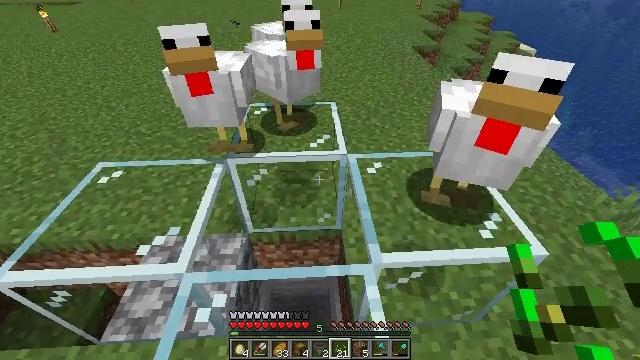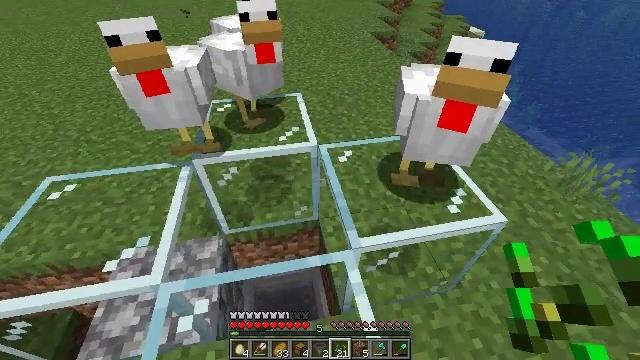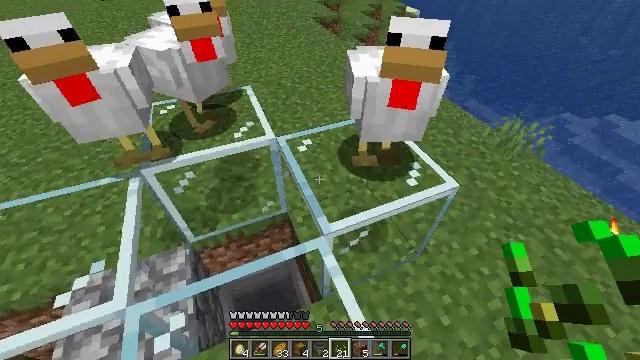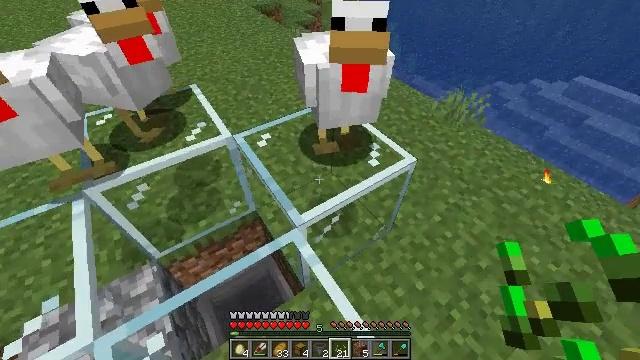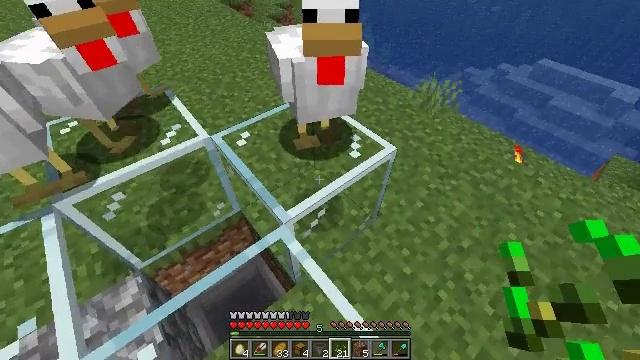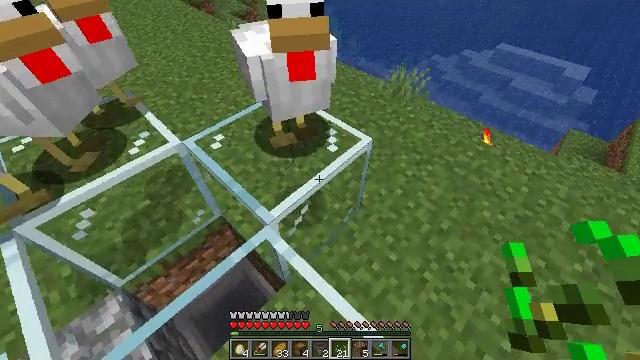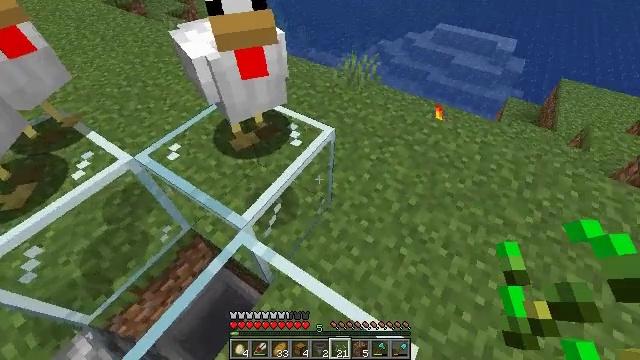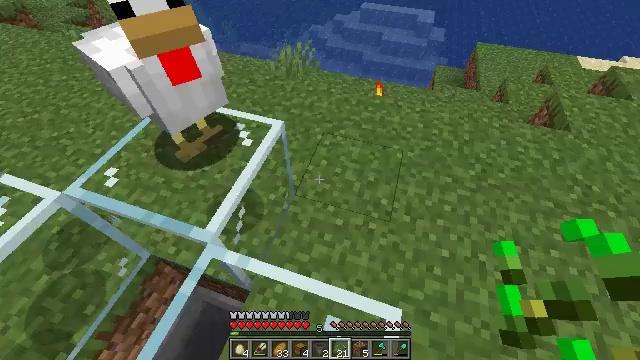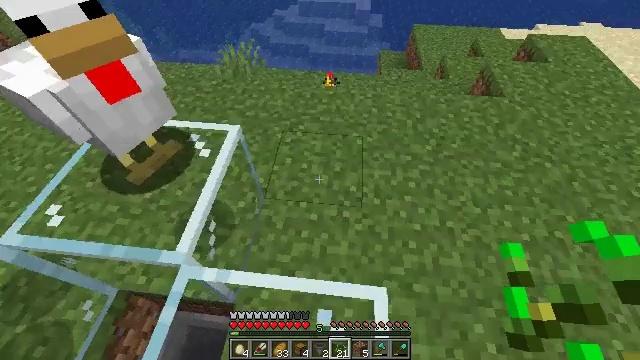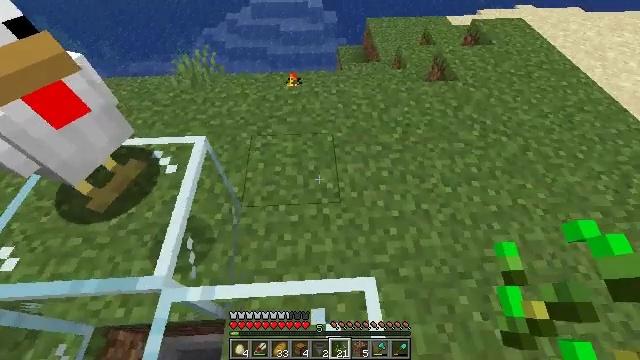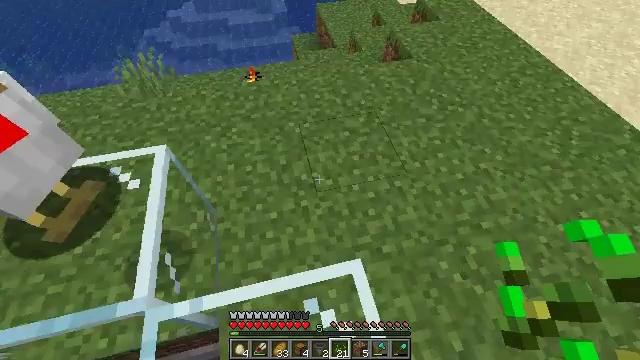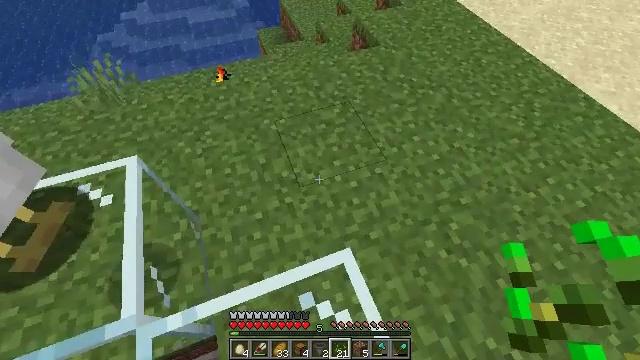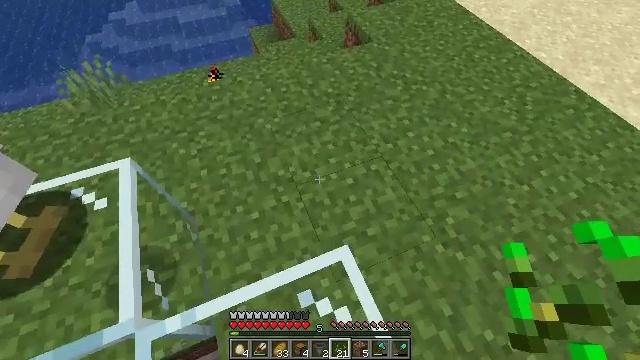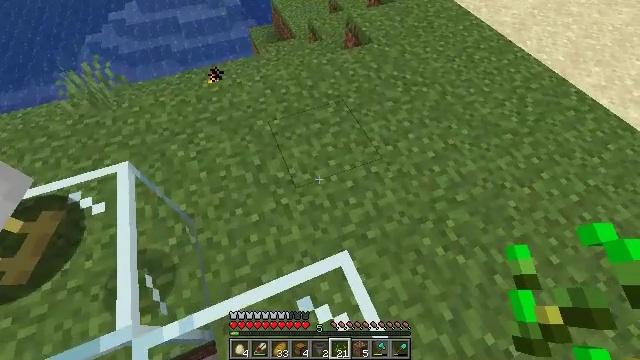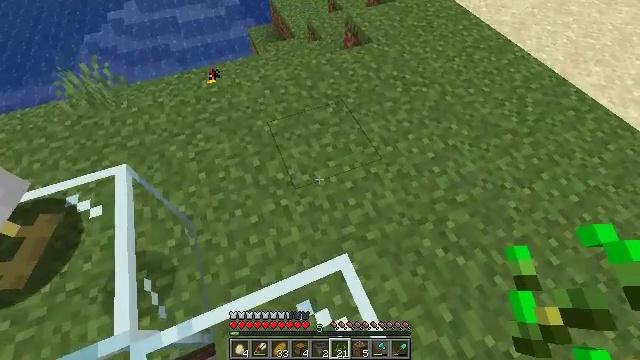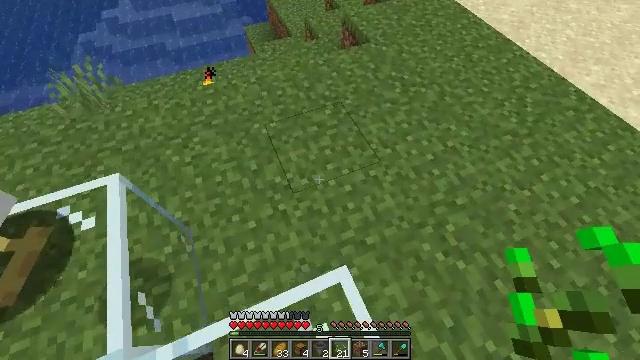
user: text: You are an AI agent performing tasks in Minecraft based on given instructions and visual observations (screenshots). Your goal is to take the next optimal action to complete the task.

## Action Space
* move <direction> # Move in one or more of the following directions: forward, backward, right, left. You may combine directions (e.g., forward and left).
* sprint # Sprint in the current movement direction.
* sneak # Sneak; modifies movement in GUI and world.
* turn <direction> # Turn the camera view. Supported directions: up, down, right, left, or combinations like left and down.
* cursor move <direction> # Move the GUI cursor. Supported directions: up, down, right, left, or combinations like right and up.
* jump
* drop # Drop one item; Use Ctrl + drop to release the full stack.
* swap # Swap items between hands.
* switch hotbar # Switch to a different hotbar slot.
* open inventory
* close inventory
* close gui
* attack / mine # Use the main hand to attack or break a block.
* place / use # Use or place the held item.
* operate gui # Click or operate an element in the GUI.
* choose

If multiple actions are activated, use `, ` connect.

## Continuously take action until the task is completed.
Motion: motion action
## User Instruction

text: Hunt the zombie.
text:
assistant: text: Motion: sneak, turn right and down
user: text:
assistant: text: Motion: sneak, turn right and down
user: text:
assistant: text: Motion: sneak, turn right and down
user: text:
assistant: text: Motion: sneak, turn right and down
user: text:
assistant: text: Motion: sneak, turn right
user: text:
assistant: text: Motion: sneak, turn right and down
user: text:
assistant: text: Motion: sneak, turn right and down
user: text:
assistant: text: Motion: sneak, turn right
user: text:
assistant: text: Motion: sneak, turn right
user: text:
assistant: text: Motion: sneak, turn right and down
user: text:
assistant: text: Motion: sneak, turn right and down
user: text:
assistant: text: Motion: sneak, turn right
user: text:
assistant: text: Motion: move forward, sneak
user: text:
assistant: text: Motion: move forward, sneak
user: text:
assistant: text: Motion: move forward, sneak
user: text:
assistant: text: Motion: move forward, sneak
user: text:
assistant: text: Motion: move forward, sneak
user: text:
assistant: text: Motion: move forward, sneak
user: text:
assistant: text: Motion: move forward, sneak, turn left
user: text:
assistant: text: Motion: move forward, sneak, turn left and up
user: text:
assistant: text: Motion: sneak, turn left and up
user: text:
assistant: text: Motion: sneak, turn left and up
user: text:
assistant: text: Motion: sneak, turn left and up
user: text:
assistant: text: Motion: sneak, turn left and up
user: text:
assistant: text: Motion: sneak
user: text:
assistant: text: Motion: sneak
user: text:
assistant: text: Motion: sneak
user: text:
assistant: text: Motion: sneak
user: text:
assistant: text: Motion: sneak
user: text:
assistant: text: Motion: sneak